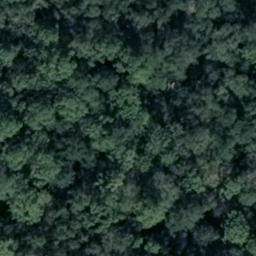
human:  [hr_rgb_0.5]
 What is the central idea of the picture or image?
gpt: forest